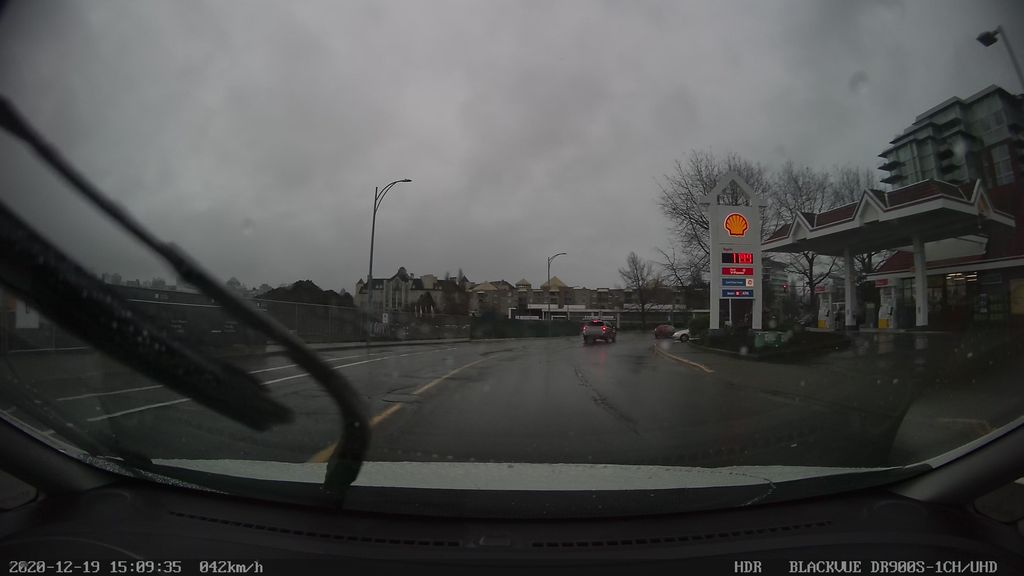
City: victoria